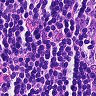
Metastatic tissue present: no